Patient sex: M
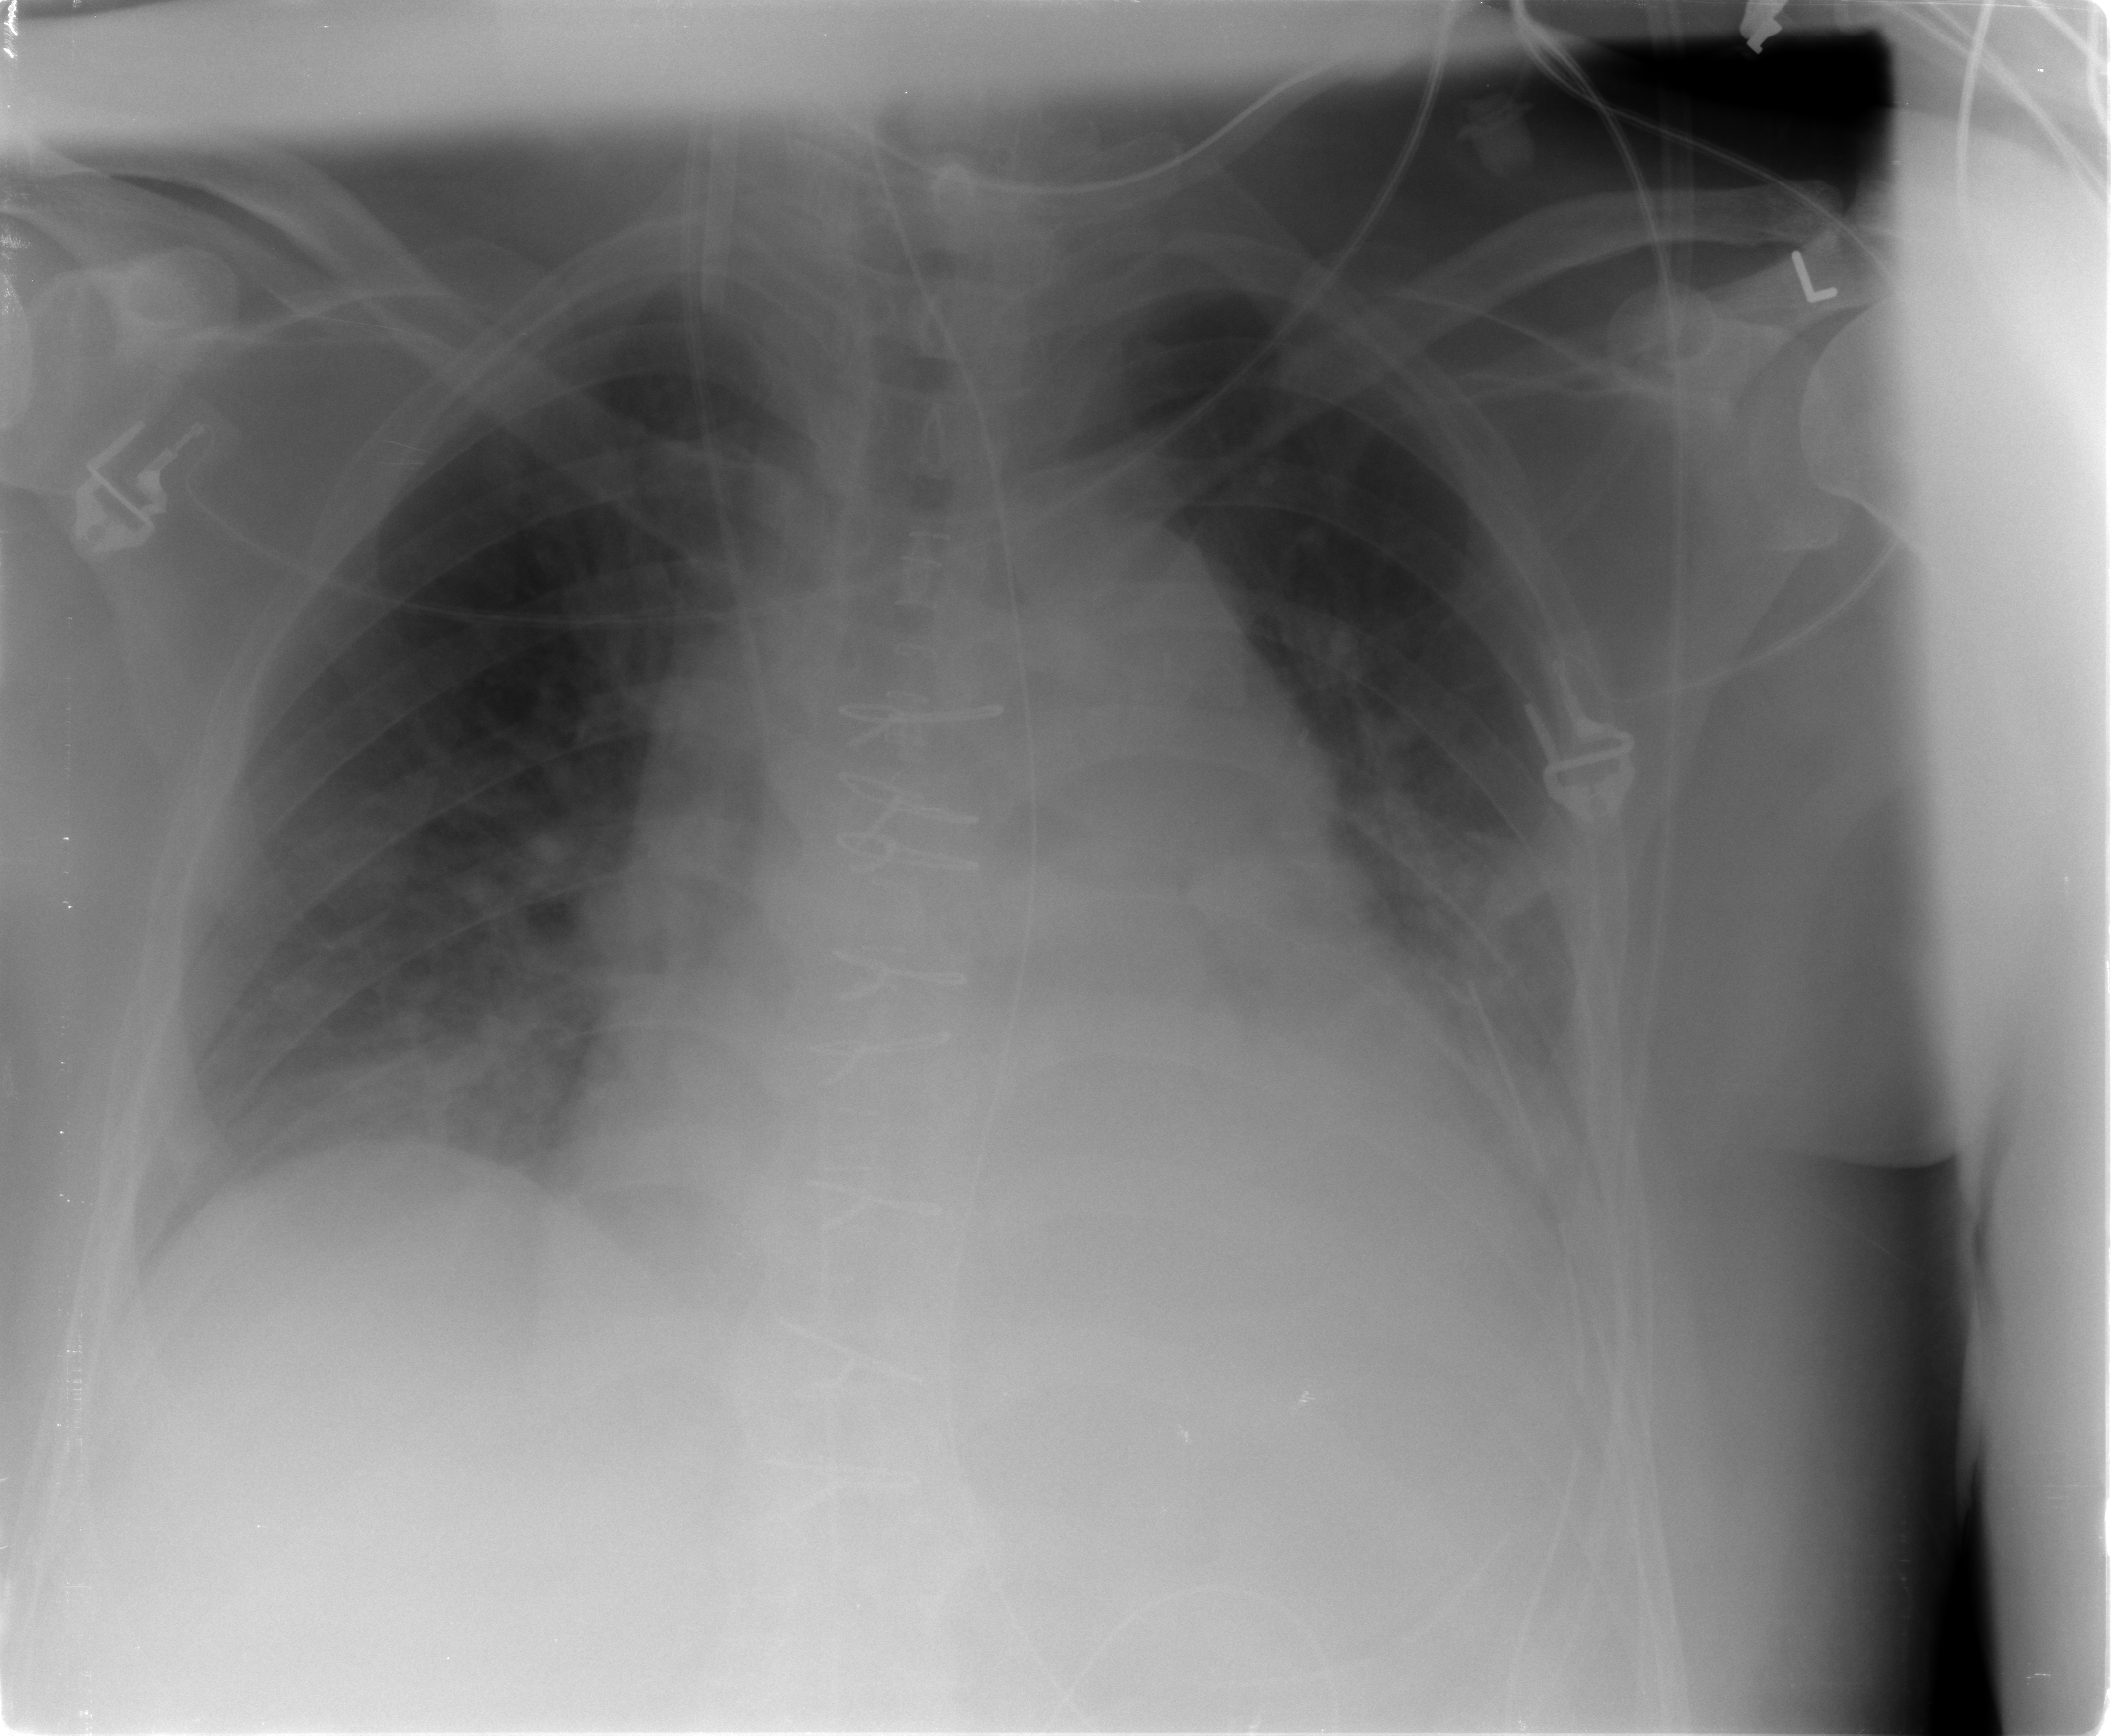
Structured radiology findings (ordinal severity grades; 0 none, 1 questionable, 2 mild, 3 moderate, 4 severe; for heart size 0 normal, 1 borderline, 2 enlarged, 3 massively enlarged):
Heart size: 2
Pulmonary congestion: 2
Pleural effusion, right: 0
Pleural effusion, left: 2
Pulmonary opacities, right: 0
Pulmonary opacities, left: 0
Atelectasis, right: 2
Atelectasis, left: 2